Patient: sex M, age 57
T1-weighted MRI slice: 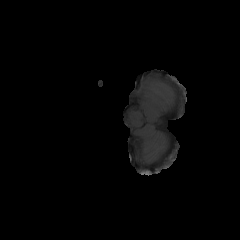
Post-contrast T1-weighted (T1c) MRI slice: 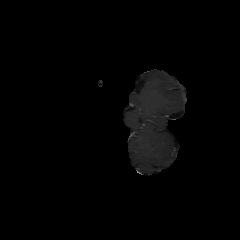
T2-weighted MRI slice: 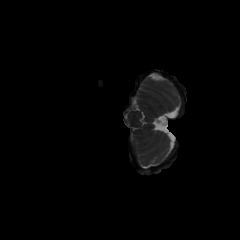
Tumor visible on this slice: no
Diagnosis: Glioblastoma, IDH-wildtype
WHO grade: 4